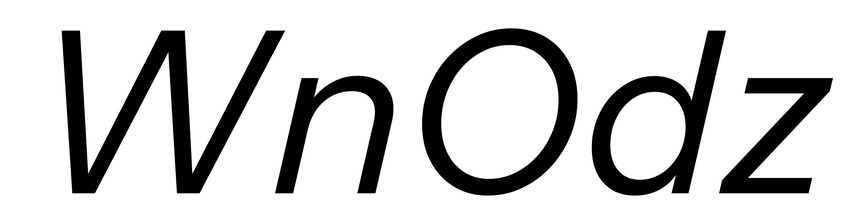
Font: InstrumentSans-Italic_Italic